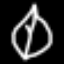
Label: leaf